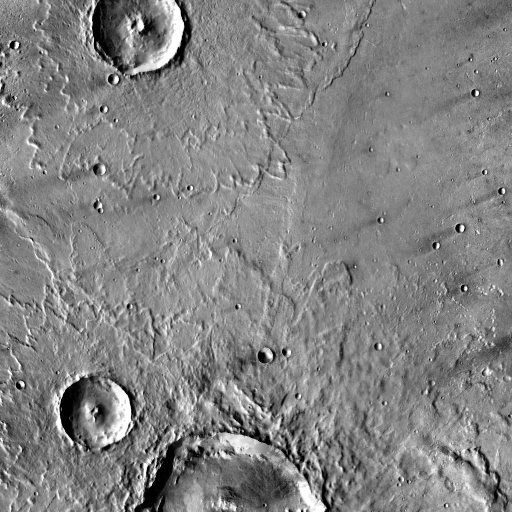
Crater classes present: Background, Other, Layered, Secondary